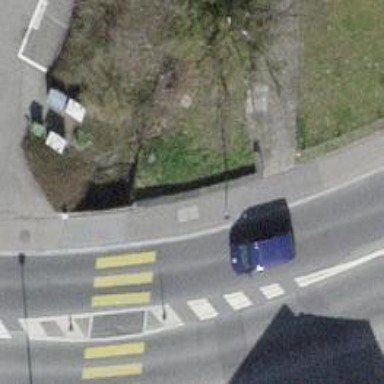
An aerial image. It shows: Sidewalk bridge over footway road.